Question: Well, i wanted to draw a custom border around a panel control, and i found that it can be easily achieved using
'''
ControlPaint.DrawBorder(e.Graphics, ClientRectangle,
Color.Indigo, 10, ButtonBorderStyle.Solid,
Color.Indigo, 10, ButtonBorderStyle.Solid,
Color.Indigo, 10, ButtonBorderStyle.Solid,
Color.Indigo, 10, ButtonBorderStyle.Solid);
'''
However, this method and all the other methods i have tried actually draw the border inside the panel so when i dock some control inside it, the control hides the border.

So i wonder is there a way to draw the border outside the control to avoid this problem?
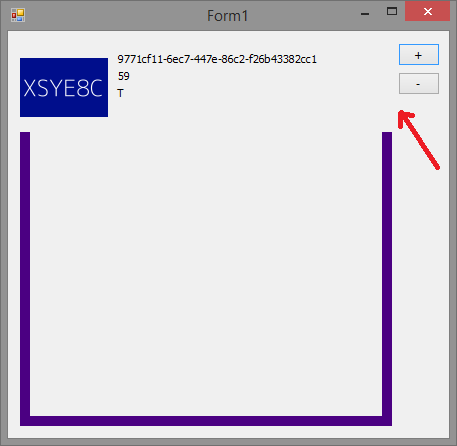
Answer: There are couples of solution however I think this is the simplest solution, you have to be ensure your panel is placed on another container which makes enough room for its .
'''
public class XPanel : Panel {
public XPanel(){
BorderWidth = 5;
}
Control previousParent;
public float BorderWidth {get;set;}
protected override void OnParentChanged(EventArgs e){
base.OnParentChanged(e);
if(Parent != previousParent){
if(Parent != null) Parent.Paint += ParentPaint;
if(previousParent != null) previousParent.Paint -= ParentPaint;
previousParent = Parent;
}
}
private void ParentPaint(object sender, PaintEventArgs e){
using(Pen p = new Pen(Color.Blue, BorderWidth))
using(var gp = new GraphicsPath())
{
float halfPenWidth = BorderWidth / 2;
var borderRect = new RectangleF(Left - halfPenWidth, Top - halfPenWidth,
Width + BorderWidth, Height + BorderWidth);
gp.AddRectangle(borderRect);
e.Graphics.DrawPath(p,gp);
}
}
protected override void OnSizeChanged(EventArgs e){
base.OnSizeChanged(e);
if(Parent!=null) Parent.Invalidate();
}
protected override void OnLocationChanged(EventArgs e){
base.OnLocationChanged(e);
if(Parent != null) Parent.Invalidate();
}
}
'''
Note that the border drawing code now has to draw on the parent of your panel, you have to adjust the border Rectangle accordingly (it's of course larger than the border drawn inside your panel).
Also note that, because of drawing on the parent, when your panel's size or location is changed, we need to invalidate the parent to redraw correctly. The 'Invalidate()' method can accept a 'Rectangle' to just invalidate on that rectangle, you can calculate your to draw and also to pass in that 'Invalidate' method to improve the performance of drawing a little (mainly helpful to prevent flicker).